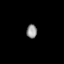
Tissue: prostate
Cell type: Myeloid cells
Senescence score: 0.3542
Nuclear area (px): 141
Mean DAPI intensity: 146.858